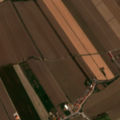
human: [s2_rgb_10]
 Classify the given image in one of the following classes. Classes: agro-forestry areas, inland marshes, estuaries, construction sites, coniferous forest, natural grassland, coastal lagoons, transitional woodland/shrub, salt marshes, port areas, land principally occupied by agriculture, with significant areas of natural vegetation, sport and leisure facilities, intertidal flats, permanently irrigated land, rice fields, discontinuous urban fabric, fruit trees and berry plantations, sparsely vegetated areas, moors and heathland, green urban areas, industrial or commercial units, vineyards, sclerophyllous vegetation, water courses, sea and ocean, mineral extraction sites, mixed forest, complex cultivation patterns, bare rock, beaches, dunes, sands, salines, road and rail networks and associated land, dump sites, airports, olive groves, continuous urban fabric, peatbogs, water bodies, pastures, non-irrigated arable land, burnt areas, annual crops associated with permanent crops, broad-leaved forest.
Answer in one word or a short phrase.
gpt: permanently irrigated land